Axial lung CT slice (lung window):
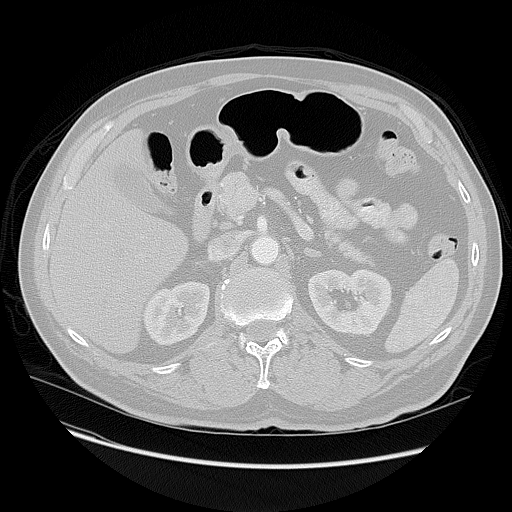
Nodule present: no